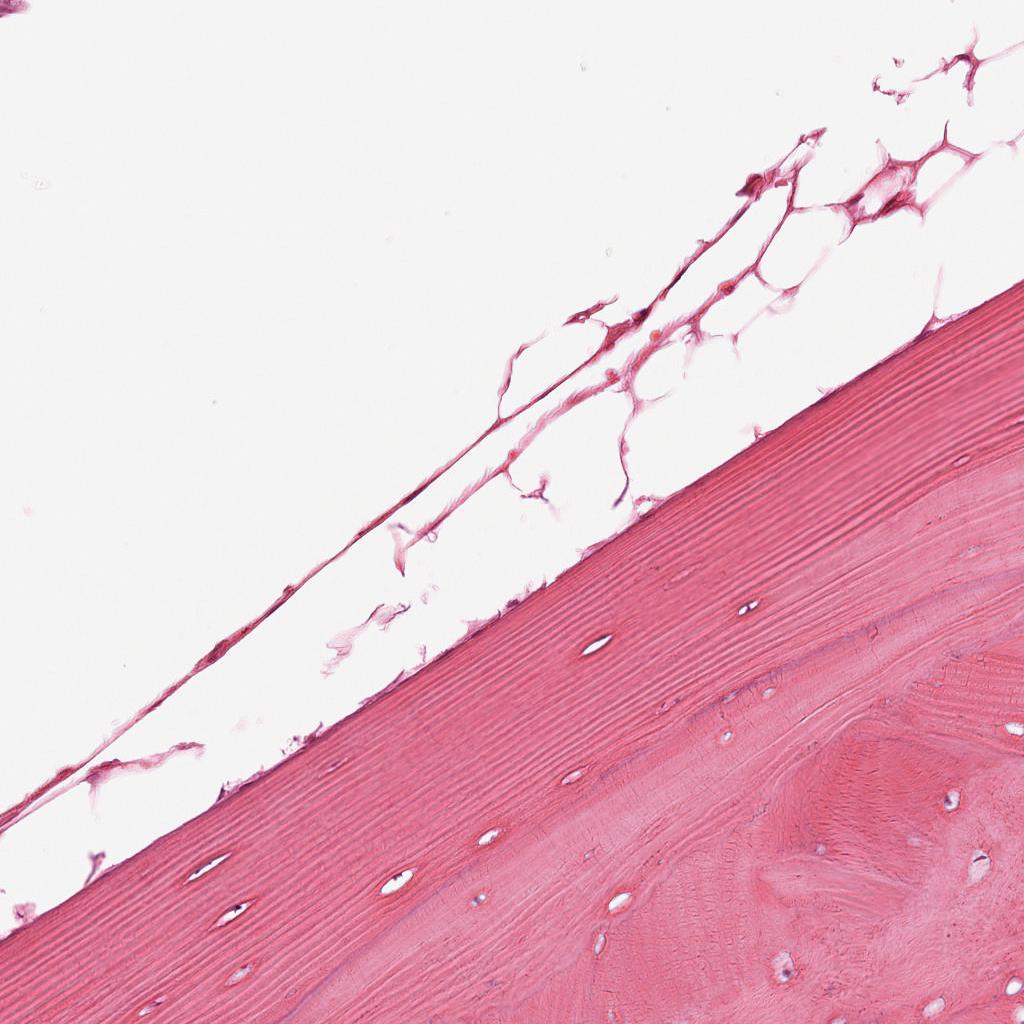
Label: Non-Tumor